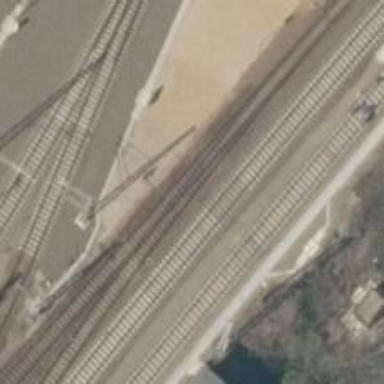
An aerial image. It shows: Solitary milestone along the railway.